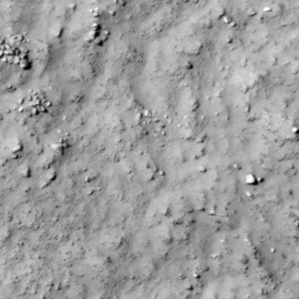
Label: non_frost